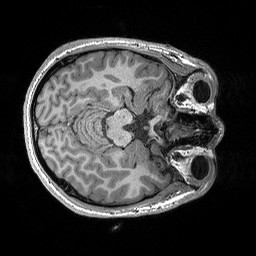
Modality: T1w
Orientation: axial
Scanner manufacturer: siemens
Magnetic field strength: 3 T
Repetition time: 2.3 s
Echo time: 0.00298 s